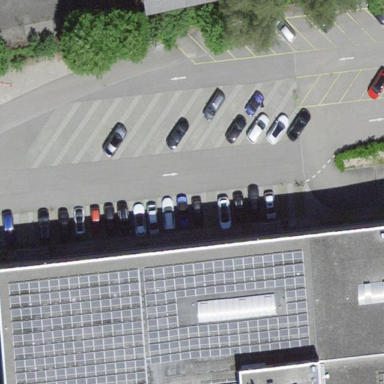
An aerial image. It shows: Street side parking area.